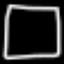
Label: square